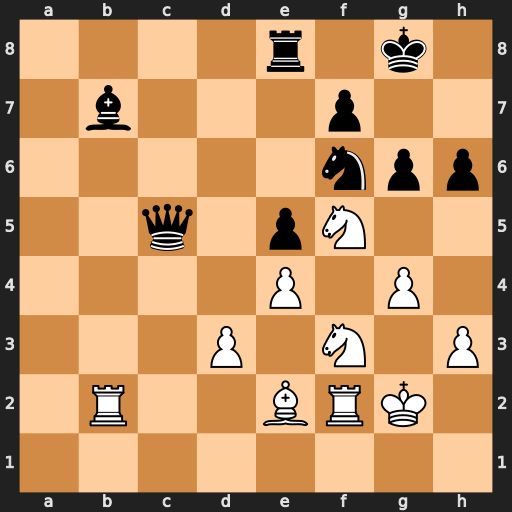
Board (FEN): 4r1k1/1b3p2/5npp/2q1pN2/4P1P1/3P1N1P/1R2BRK1/8
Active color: w
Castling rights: -
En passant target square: -
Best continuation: Nxh6+ Kg7 Rxb7